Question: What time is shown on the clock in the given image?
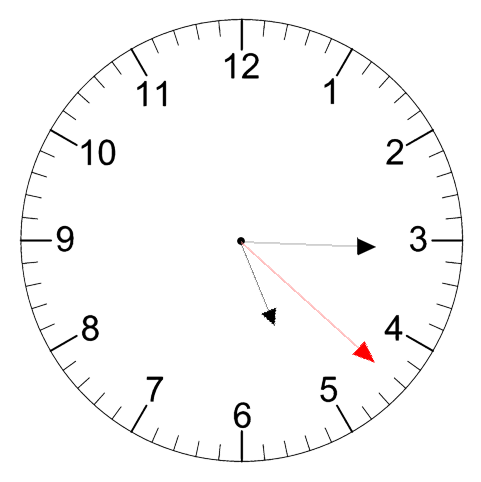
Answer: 05:15:22